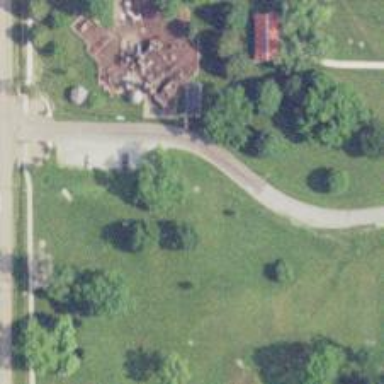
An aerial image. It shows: Disc golf course.